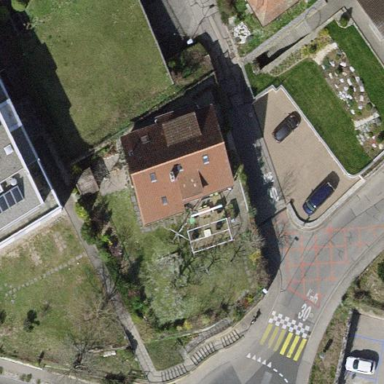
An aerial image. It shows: Simple and straightforward house.